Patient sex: F
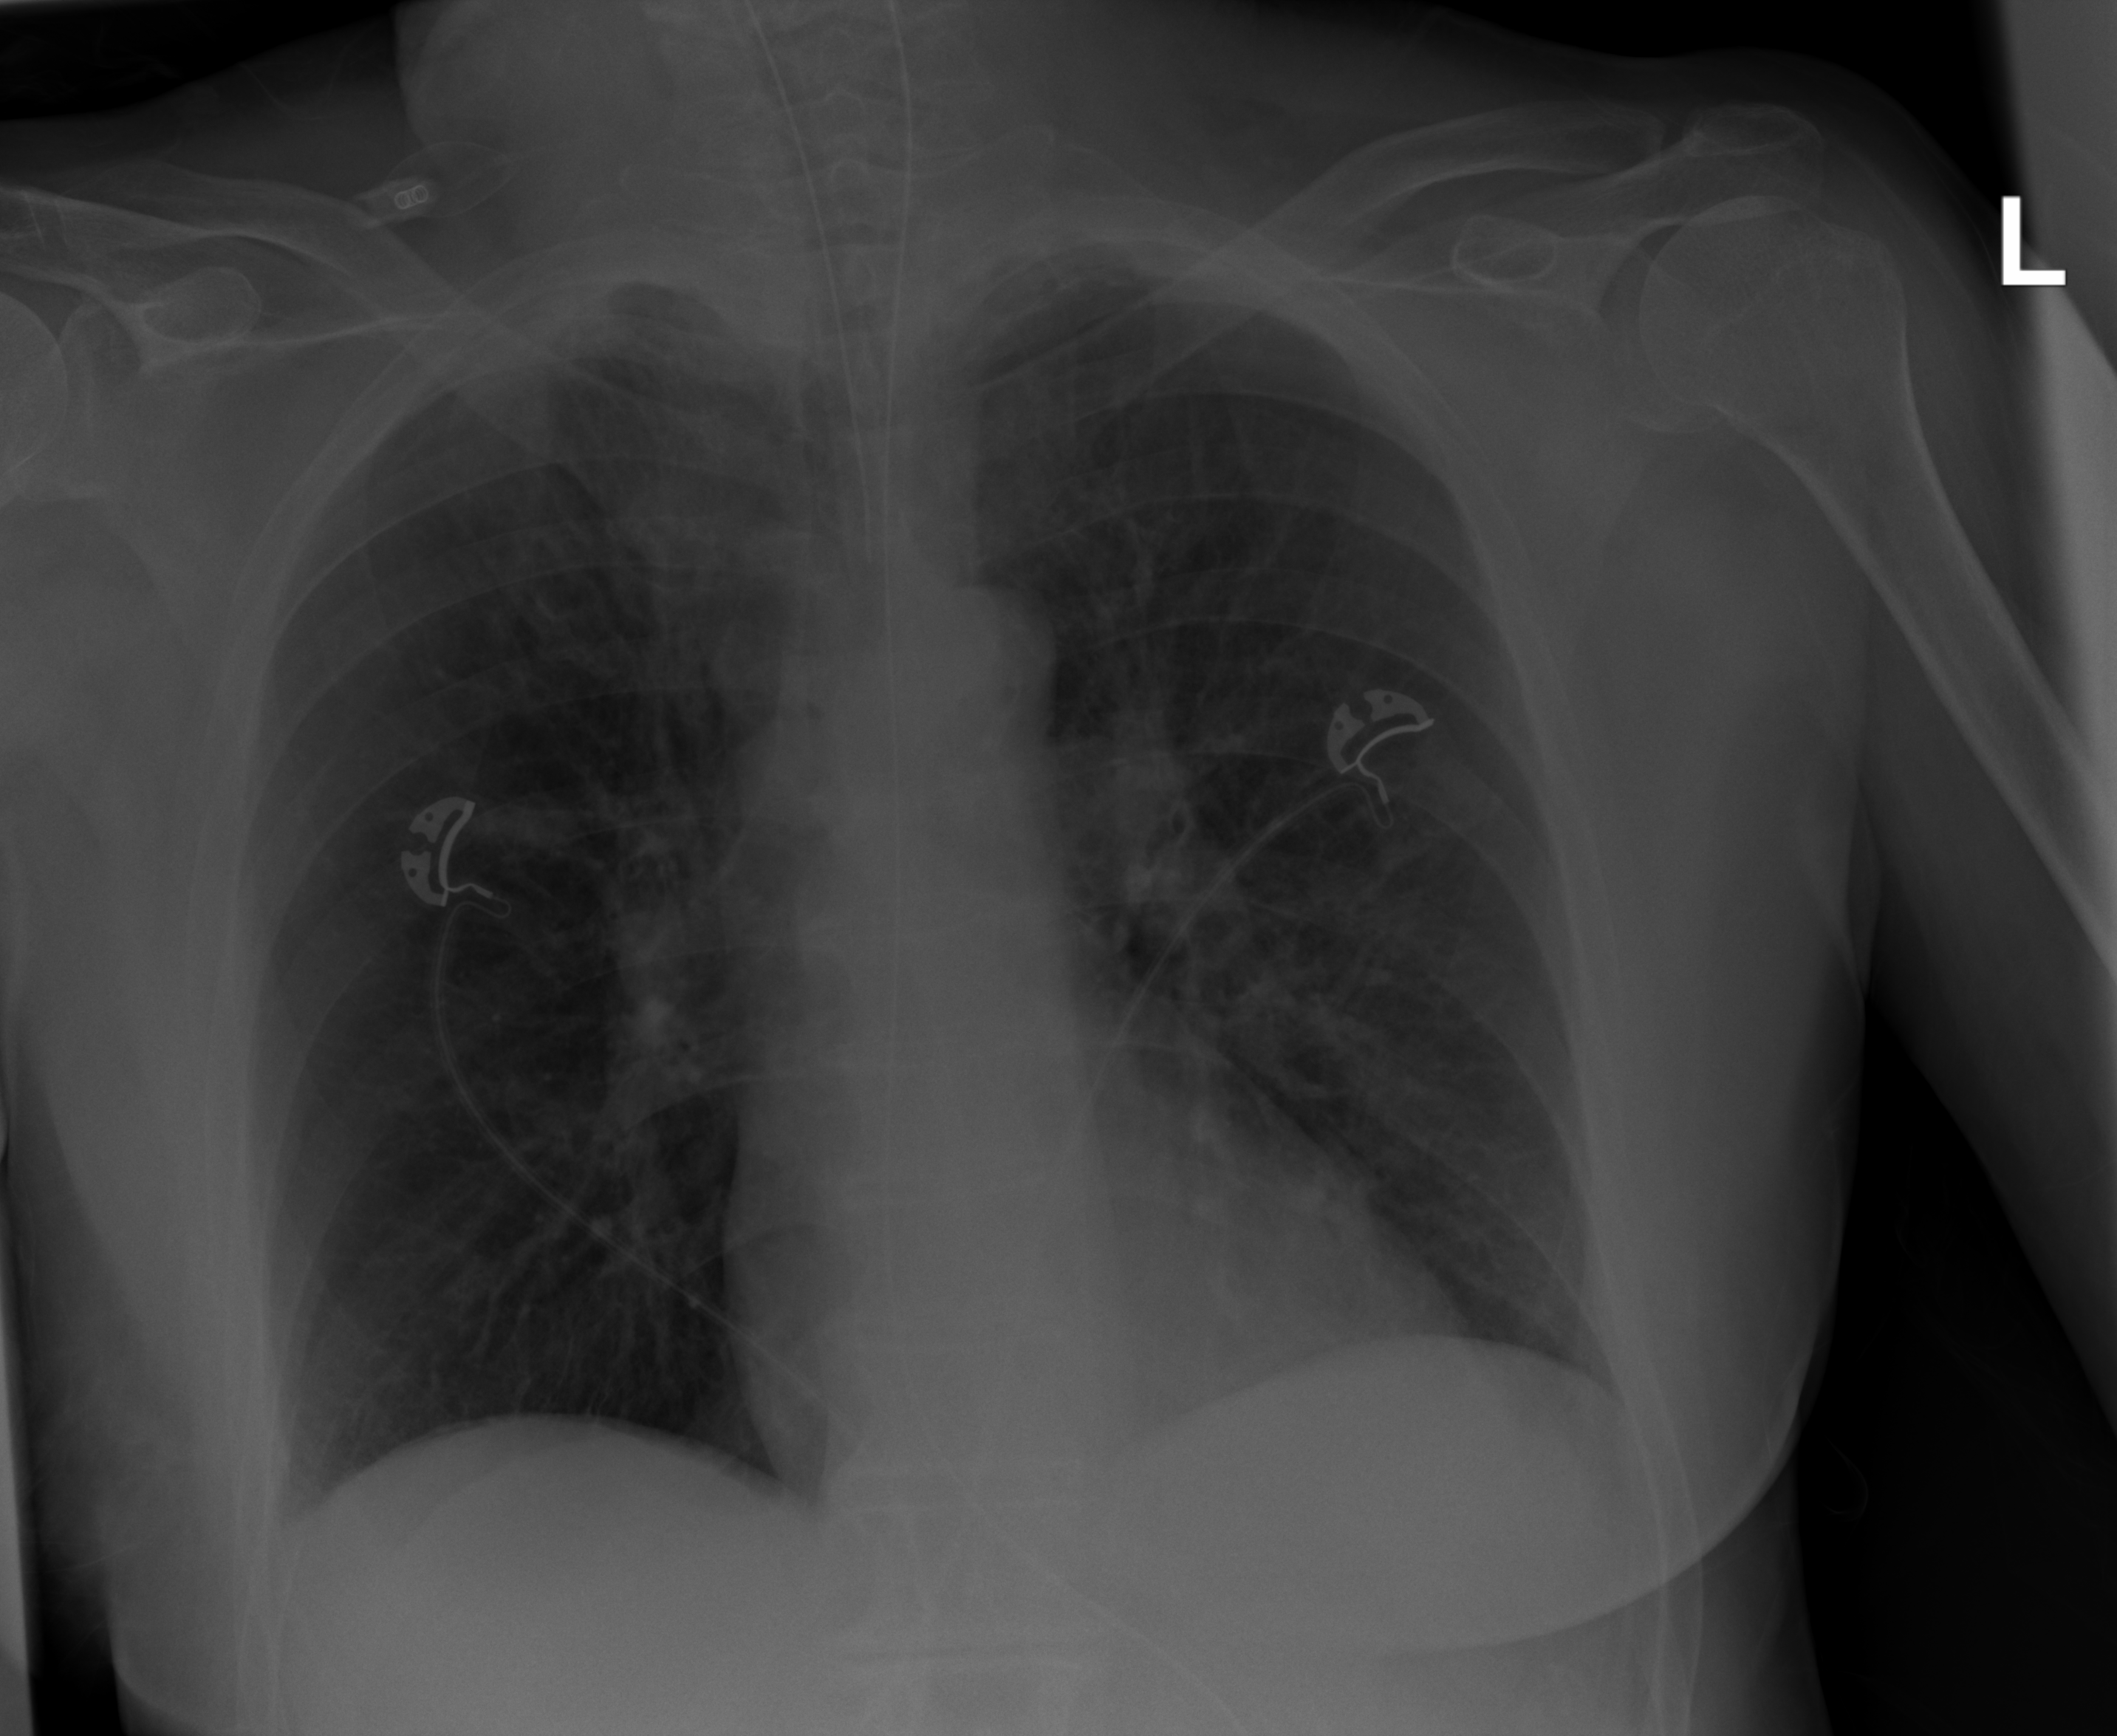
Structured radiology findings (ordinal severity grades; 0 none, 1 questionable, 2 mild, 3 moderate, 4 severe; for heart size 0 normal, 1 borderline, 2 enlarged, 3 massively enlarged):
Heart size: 0
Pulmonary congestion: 0
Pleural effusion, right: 2
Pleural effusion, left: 0
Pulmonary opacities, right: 0
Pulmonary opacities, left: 0
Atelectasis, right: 2
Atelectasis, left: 0